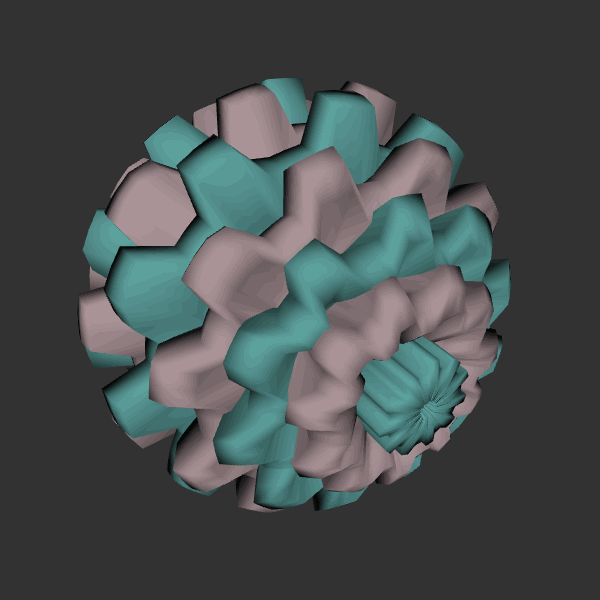
Background: dark